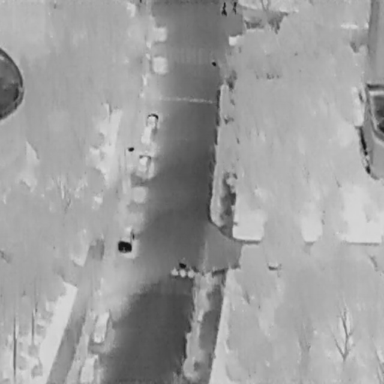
There are five Cars in the infrared image.